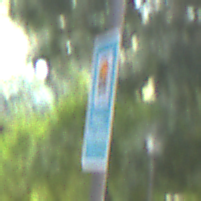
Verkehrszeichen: Wasserschutzgebiet
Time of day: MorningAfternoon
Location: Outdoor (Suburban)
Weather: PartlyCloudy
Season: NotSpecified
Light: Natural